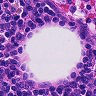
Metastatic tissue present: no